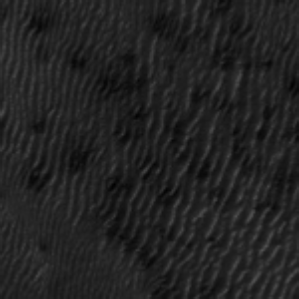
Label: frost